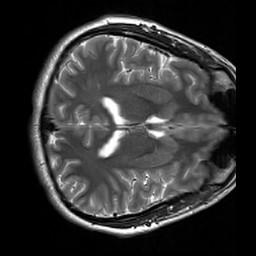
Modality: T2w
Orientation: axial
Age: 21
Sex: male
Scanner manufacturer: siemens
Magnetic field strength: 3 T
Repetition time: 7 s
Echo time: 0.09 s